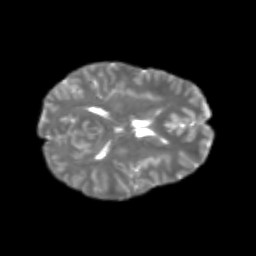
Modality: T2w
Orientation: axial
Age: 25
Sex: female
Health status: healthy
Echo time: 0.074 s